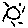
Label: sun